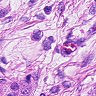
Metastatic tissue present: yes